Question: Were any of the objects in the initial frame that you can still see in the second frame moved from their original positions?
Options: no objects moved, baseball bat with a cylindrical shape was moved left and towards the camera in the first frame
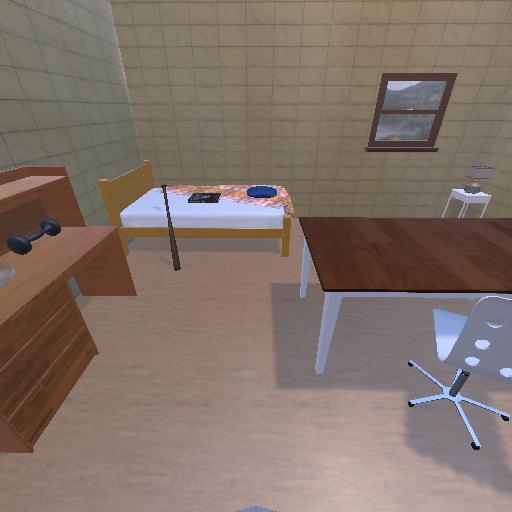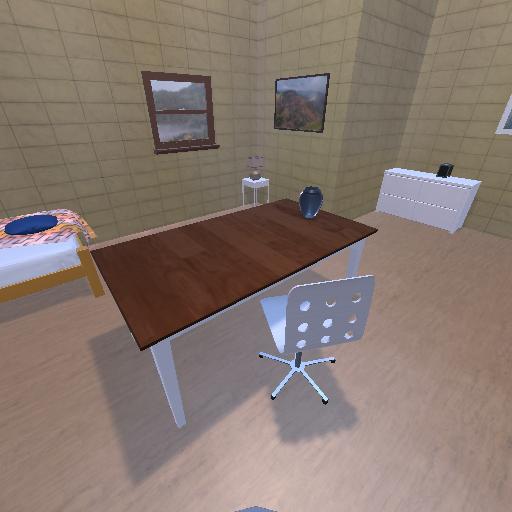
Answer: no objects moved